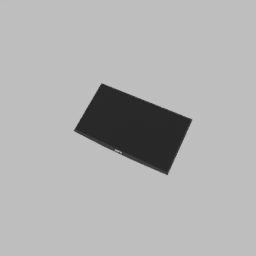
Label: electronics